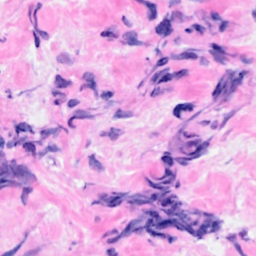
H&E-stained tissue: Breast